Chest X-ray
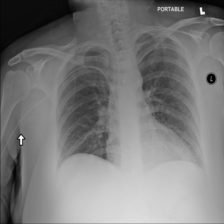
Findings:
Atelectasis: negative
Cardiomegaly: negative
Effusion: negative
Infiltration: negative
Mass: negative
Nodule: negative
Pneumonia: negative
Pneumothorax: negative
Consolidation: negative
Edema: negative
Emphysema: negative
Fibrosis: negative
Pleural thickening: negative
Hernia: negative